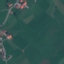
Label: Pasture